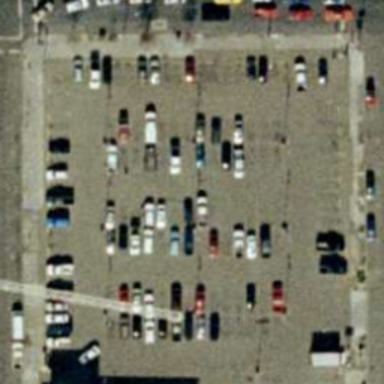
Lots of cars parked in the parking lot .